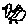
Label: bird